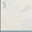
Piece: xx